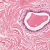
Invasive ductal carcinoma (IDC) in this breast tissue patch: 0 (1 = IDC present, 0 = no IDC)